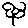
Label: flower